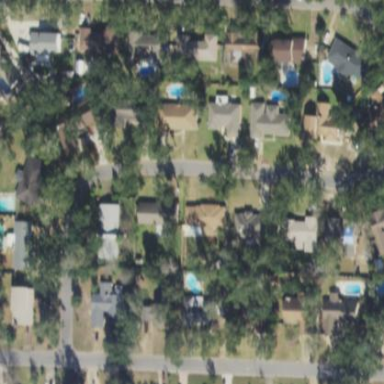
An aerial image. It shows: Single-family residential area.